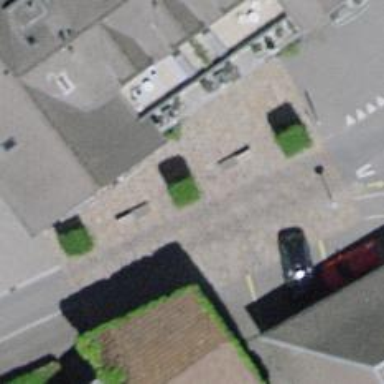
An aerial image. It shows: Brown bench in the vicinity.